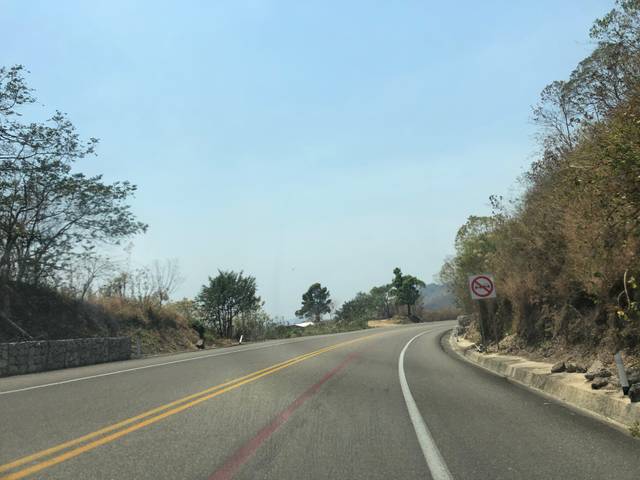
Region: Mexico
Coordinates: 16.691, -92.814